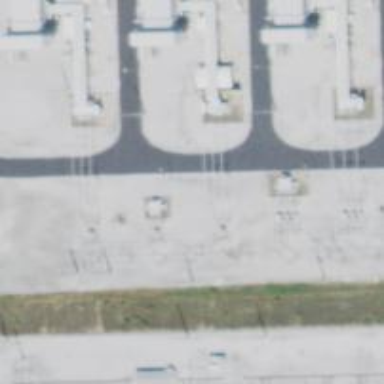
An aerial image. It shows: Switch used for power control.